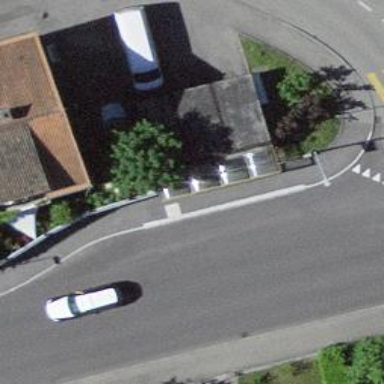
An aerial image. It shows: Bus stop with platform for public transport.